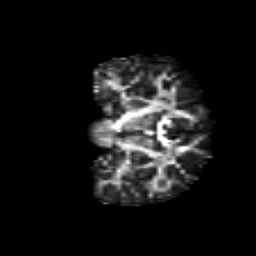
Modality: FA
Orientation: coronal
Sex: male
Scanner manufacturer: siemens
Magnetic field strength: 3 T
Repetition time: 5 s
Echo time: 0.071 s